Interaction volume radius: 5 \u00c5
Interaction volume height: 10 \u00c5
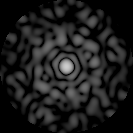
Disorder parameter: 0.8453